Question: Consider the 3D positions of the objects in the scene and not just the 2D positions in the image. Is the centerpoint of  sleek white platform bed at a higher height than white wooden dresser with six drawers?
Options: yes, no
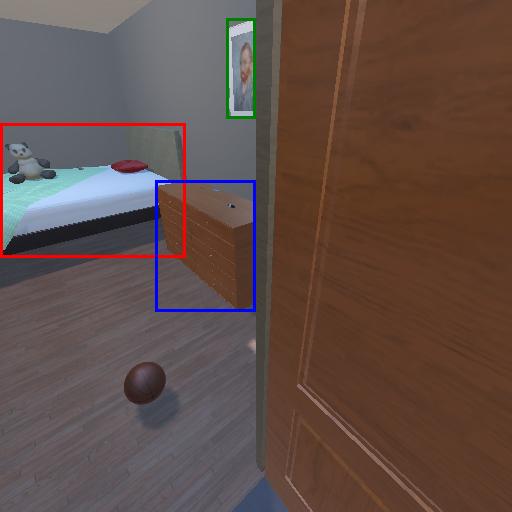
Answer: yes